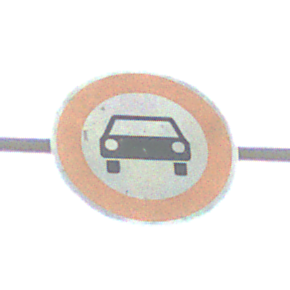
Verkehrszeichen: VerbotKraftwagen
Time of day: MorningAfternoon
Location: Outdoor (RoadRail)
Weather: PartlyCloudy
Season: NotSpecified
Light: Natural